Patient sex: F
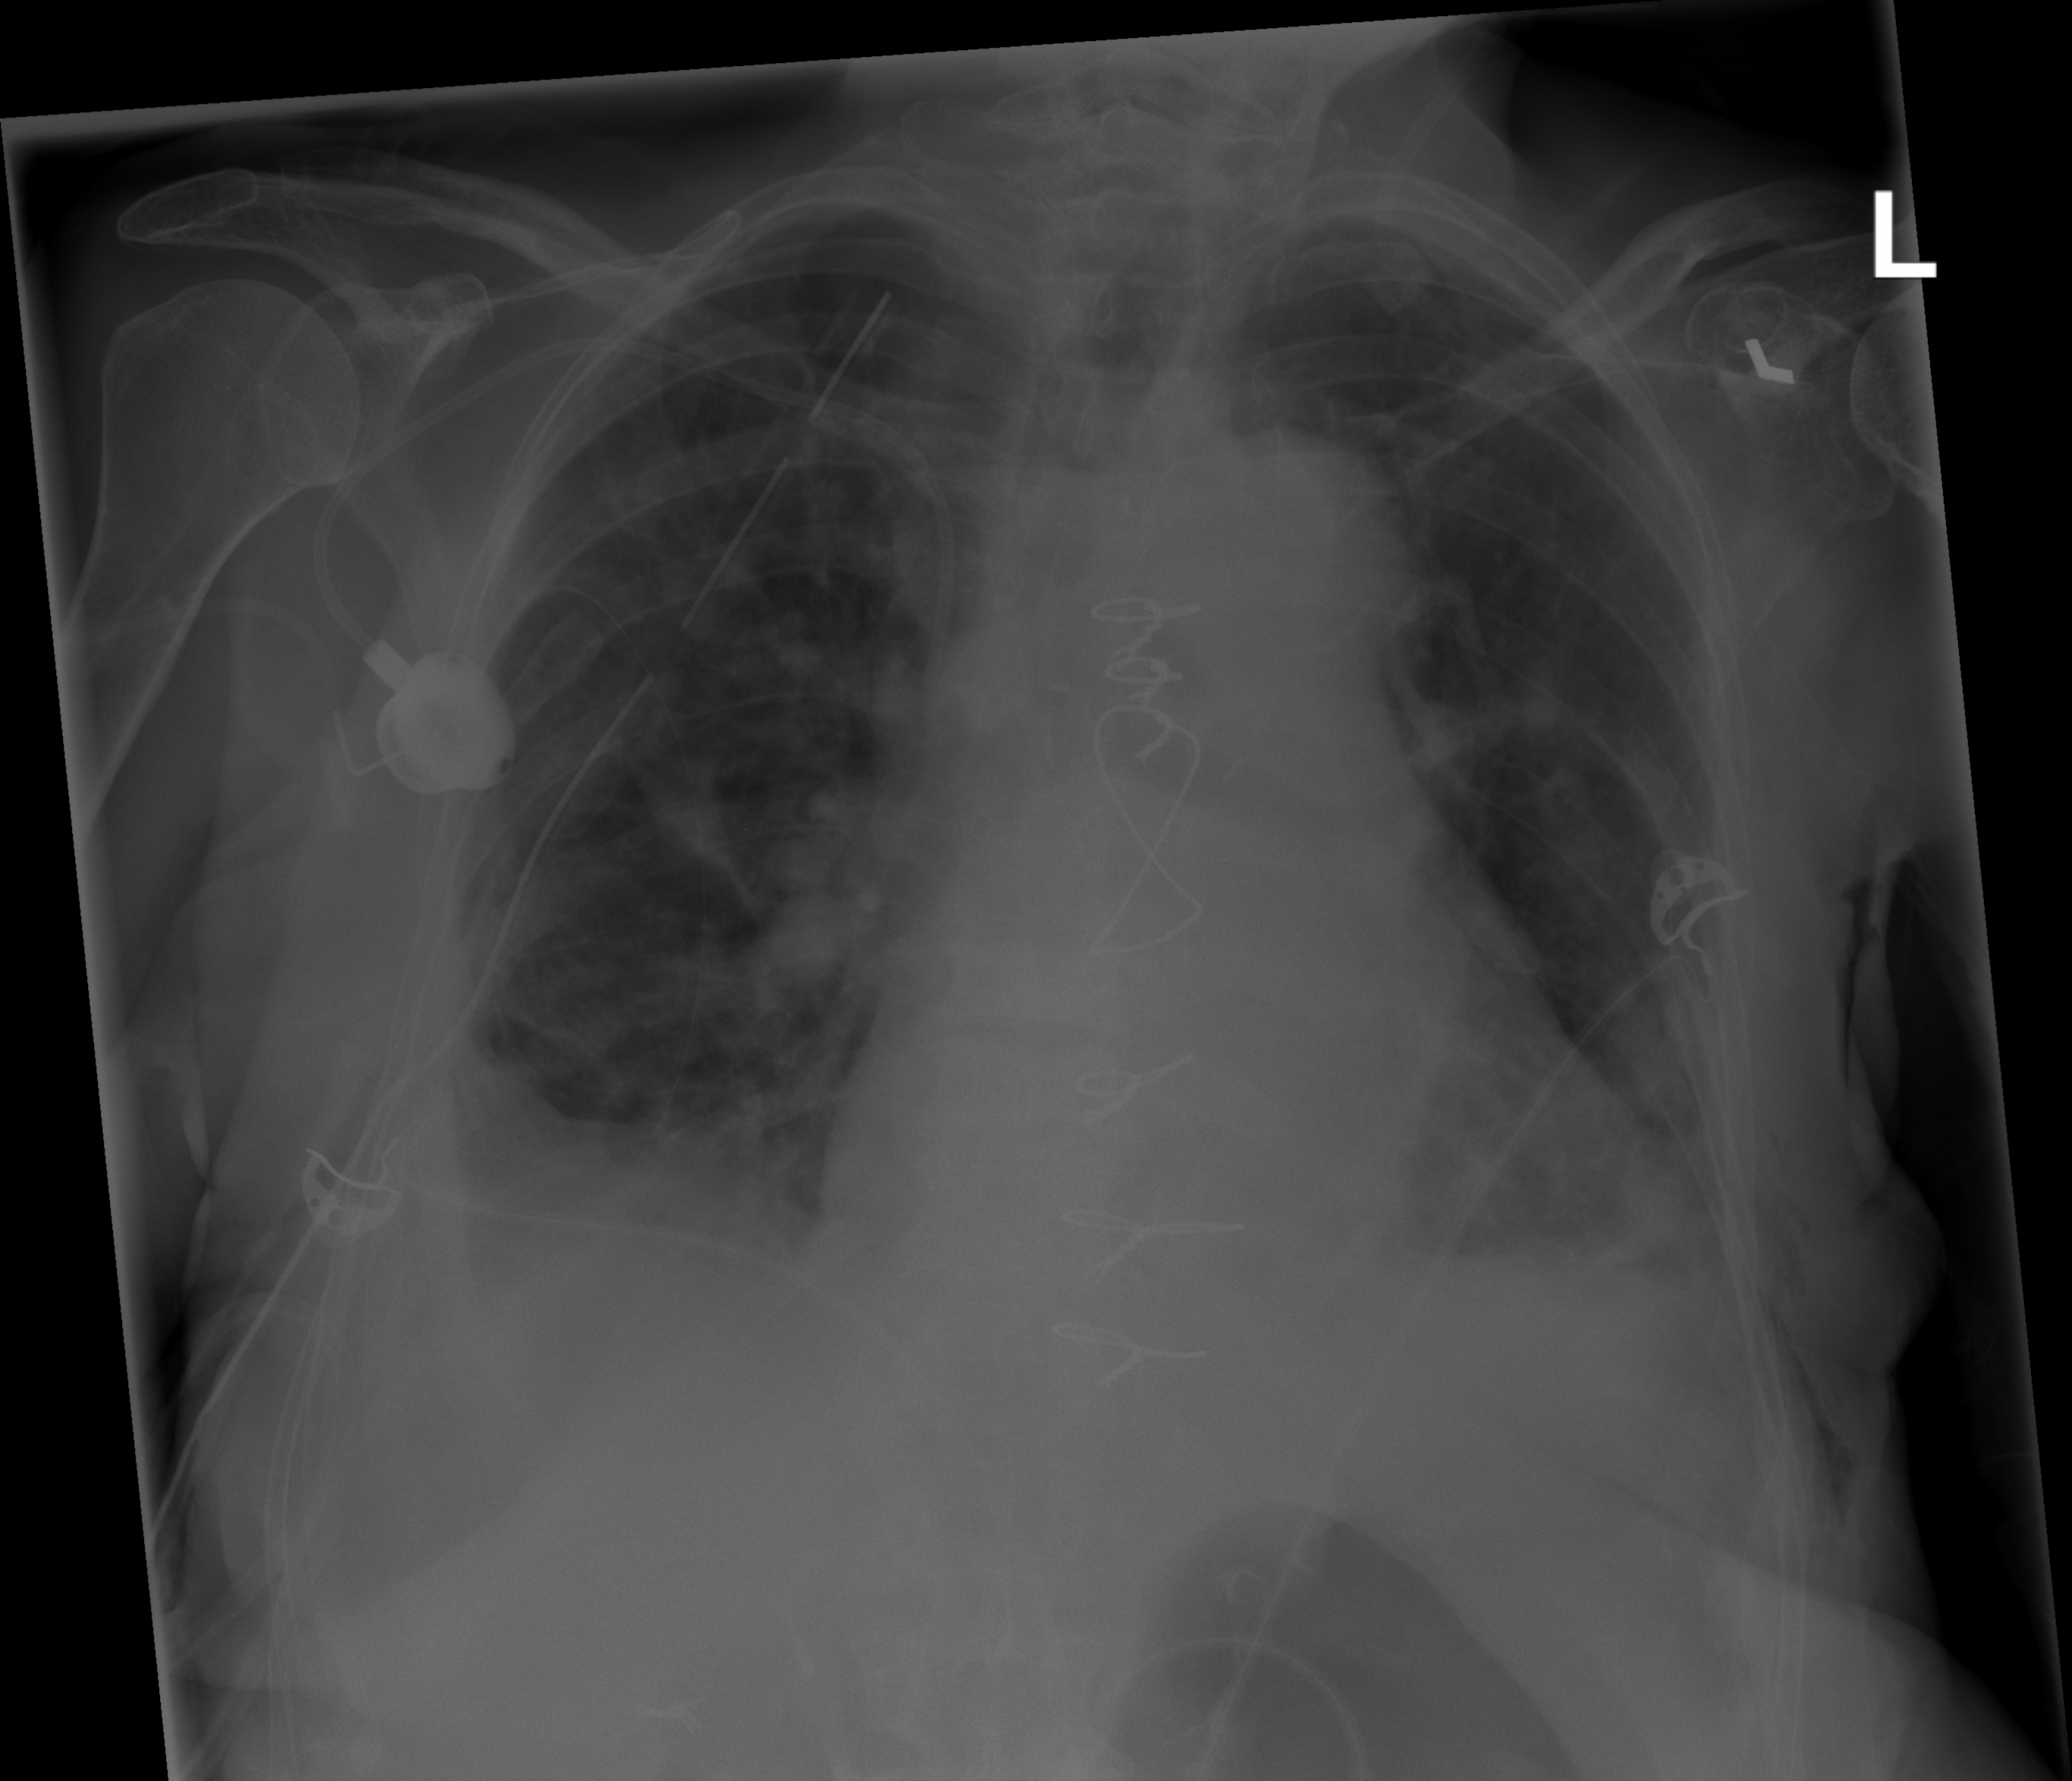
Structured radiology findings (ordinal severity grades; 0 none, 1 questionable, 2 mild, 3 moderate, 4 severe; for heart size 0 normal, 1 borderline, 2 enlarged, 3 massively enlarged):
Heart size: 2
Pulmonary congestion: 0
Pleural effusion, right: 2
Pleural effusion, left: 2
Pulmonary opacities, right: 2
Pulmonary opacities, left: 2
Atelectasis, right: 2
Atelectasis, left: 2